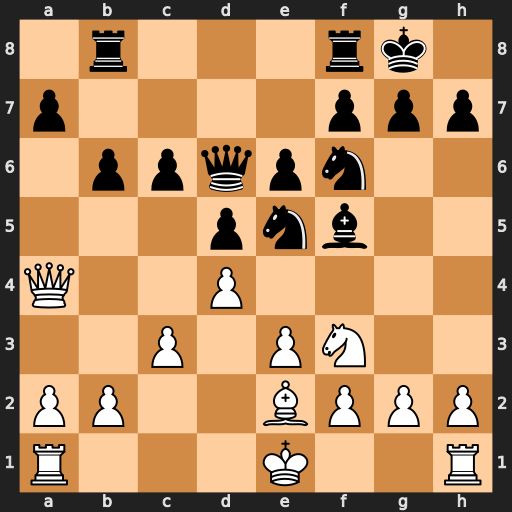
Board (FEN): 1r3rk1/p4ppp/1ppqpn2/3pnb2/Q2P4/2P1PN2/PP2BPPP/R3K2R
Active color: w
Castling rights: KQ
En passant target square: -
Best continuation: dxe5 Qc7 exf6